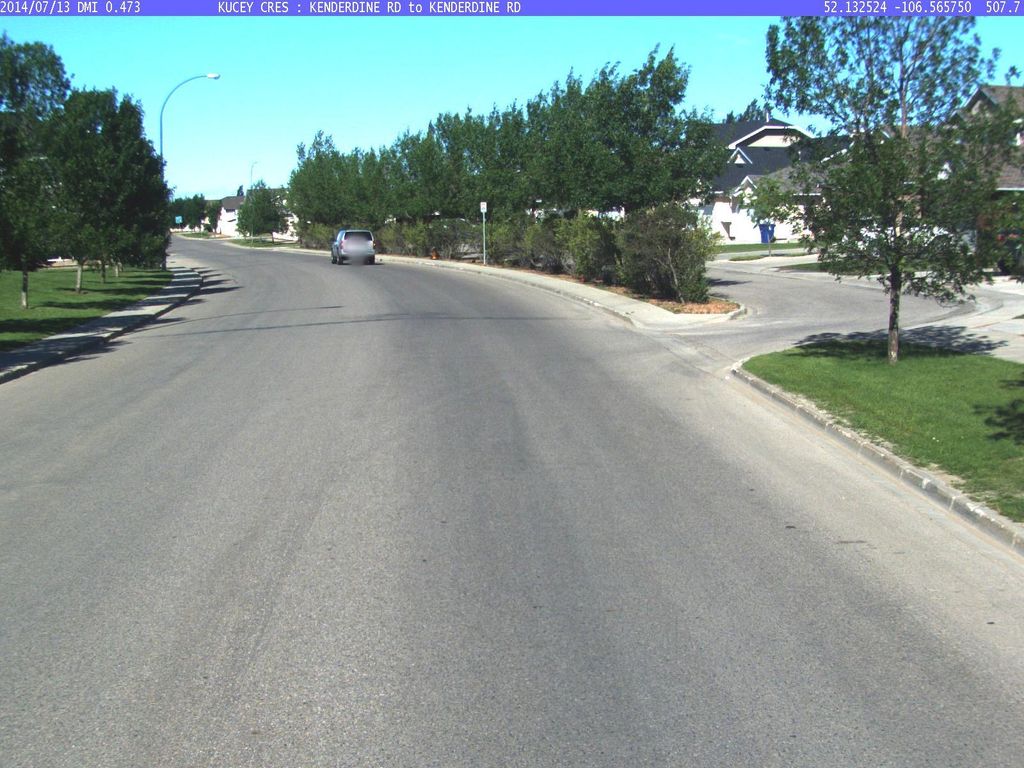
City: saskatoon